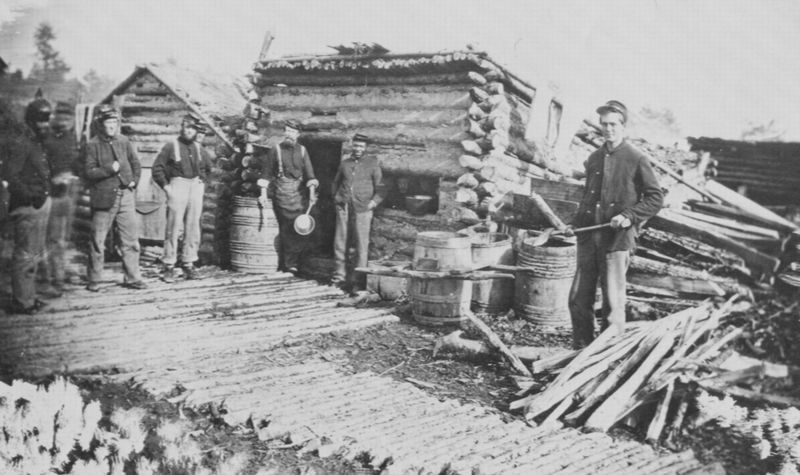
Titel: Lager der 6. New York Artillerieeinheit bei Brandy, VA
Künstler: Mathew B. Brady
Schlagwörter: himmel, mann, weiß, bäume, fenster, grau, hell, holz, hut, hüte, männer, schwarz, gras, haus, bärte, hemd, jacke, mütze, mützen, stehen, feld, pfähle, stamm, hütte, knopf, wald, arbeit, kreis, hosen, arbeiten, hütten, amerika, sepia, arbeiter, stämme, soldaten, essen, balken, bretter, relismus, foto, fotografie, photographie, töpfe, hacken, schwarz-weiß, jacken, fass, esen, photo, holzhütte, axt, holzfäller, holzhaufen, fässer, usa, holzfass, hosenträger, kelle, blockhaus, tonne, pfanne, pfannen, kellen, holzarbeiter, holu, tonnen, wilder westen, slum, goldsucher, holz hacken, holzscheid, 1950, holfzäller, bullshit, hostenträger